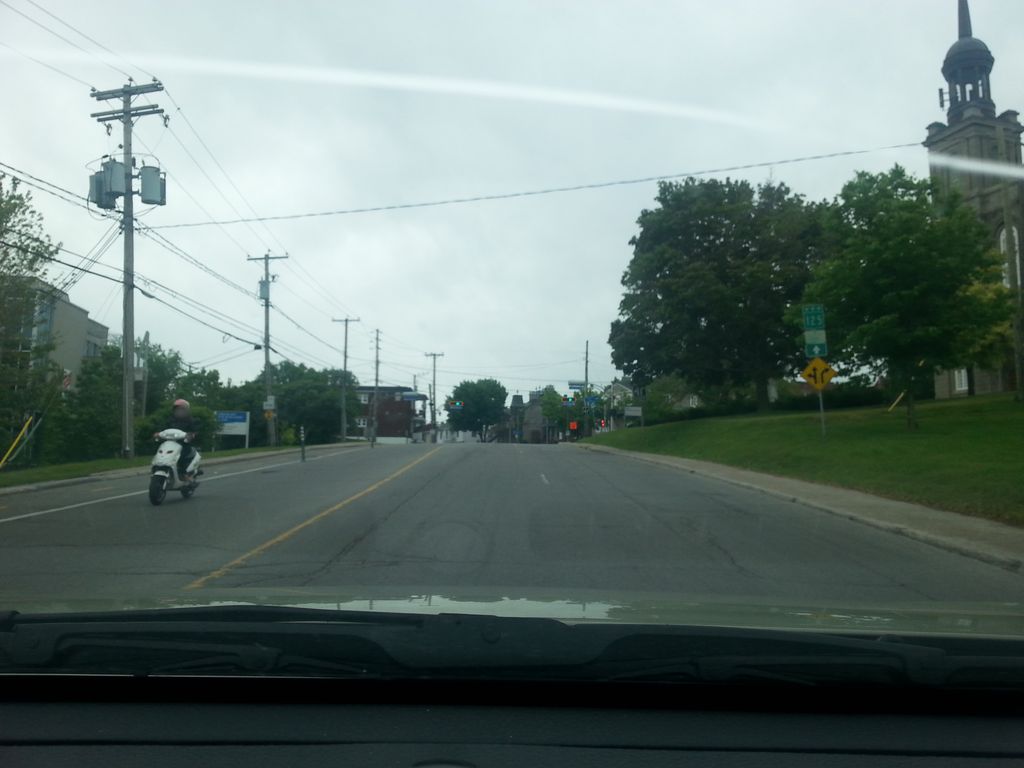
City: montreal